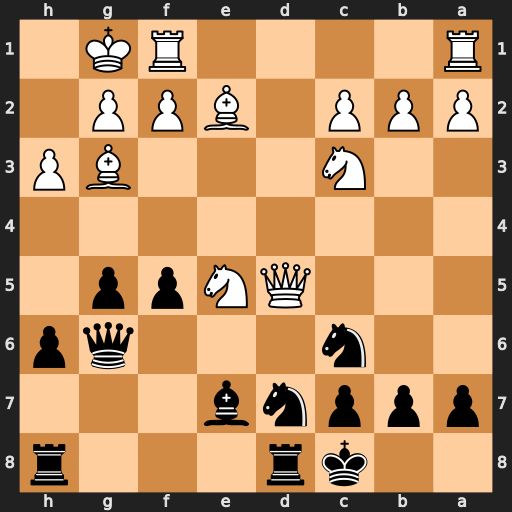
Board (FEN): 2kr3r/pppnb3/2n3qp/3QNpp1/8/2N3BP/PPP1BPP1/R4RK1
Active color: b
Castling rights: -
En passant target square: -
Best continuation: Ndxe5